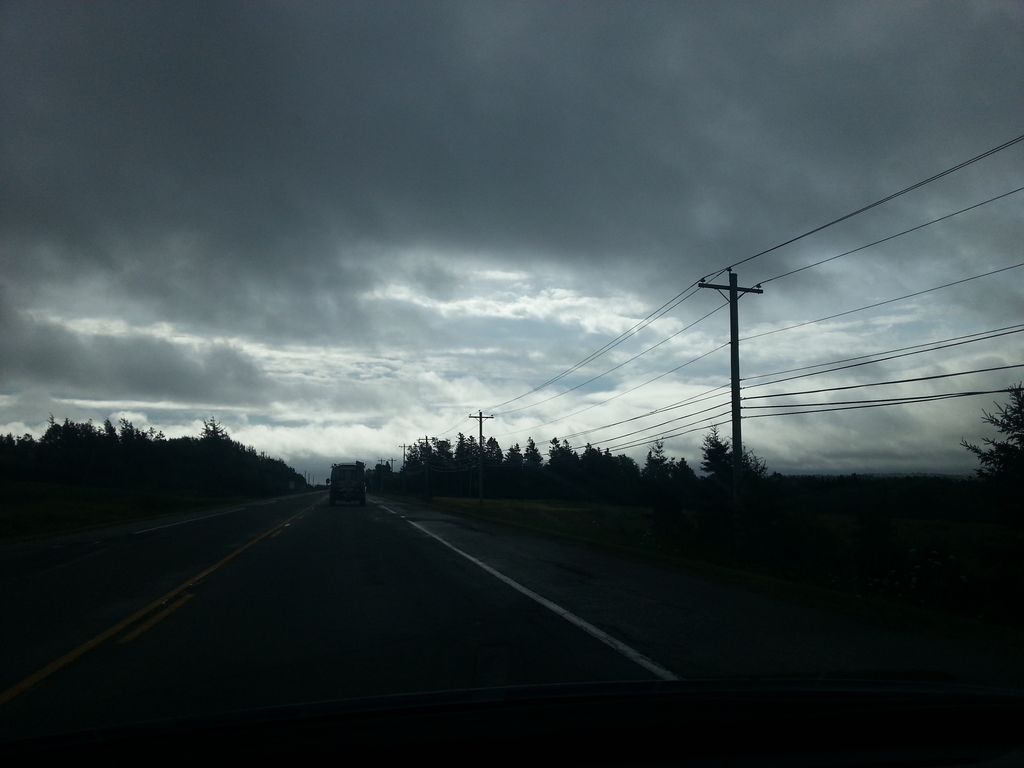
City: charlottetown